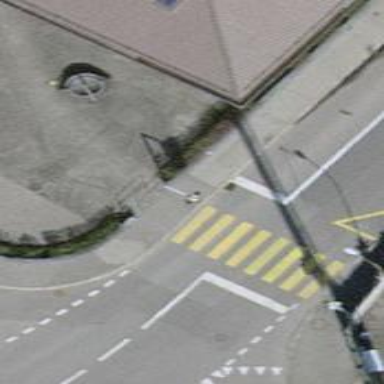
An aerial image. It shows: Marked crossing with zebra markings.